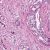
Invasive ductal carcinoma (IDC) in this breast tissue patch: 1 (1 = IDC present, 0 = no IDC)